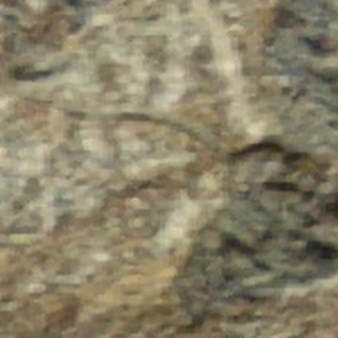
Label: other